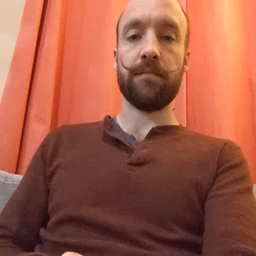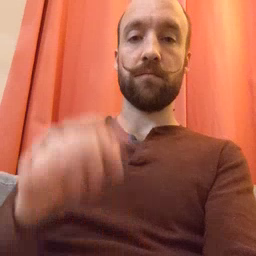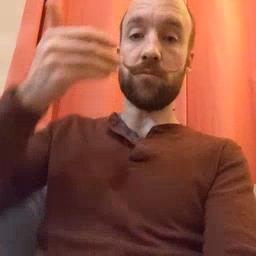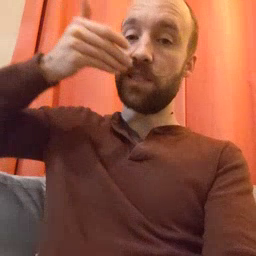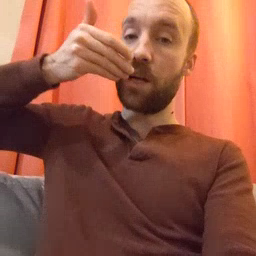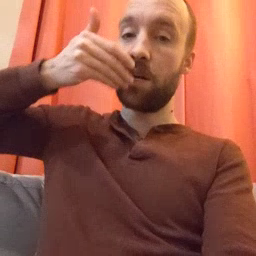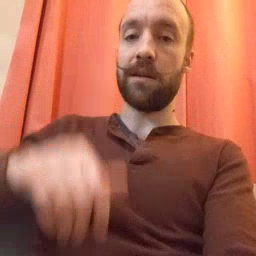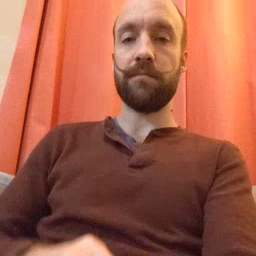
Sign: pizza